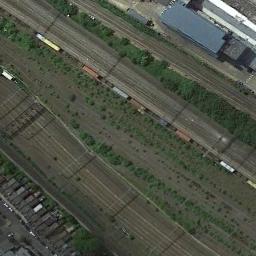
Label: railway